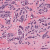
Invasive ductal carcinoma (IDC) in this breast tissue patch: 1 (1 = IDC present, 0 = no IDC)